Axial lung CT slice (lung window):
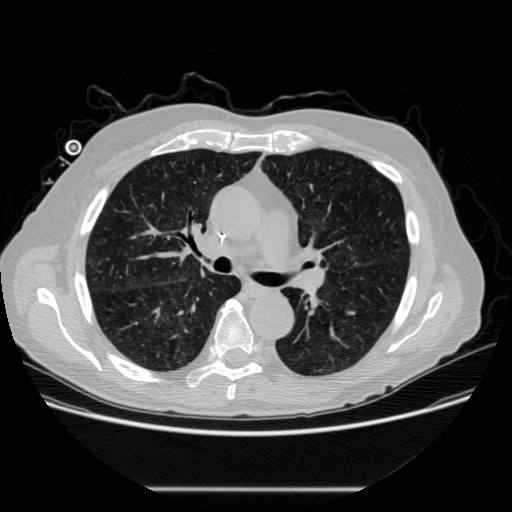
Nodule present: no